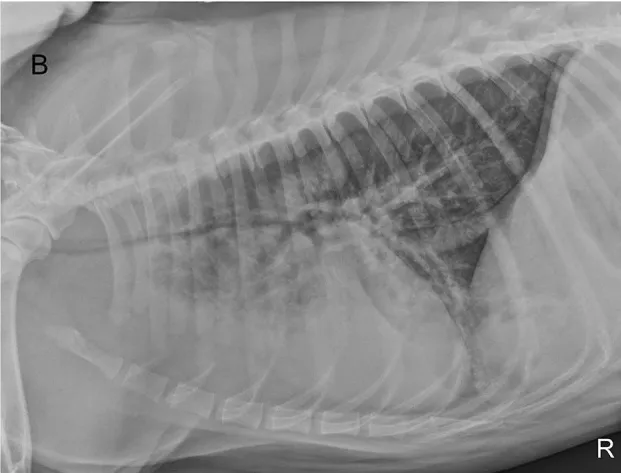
Radiograph performed 4 days after presentation. Progressive tracheal narrowing and progressive, ventrally dependent interstitial to alveolar pulmonary pattern are present. Diffuse interstitial to bronchial pattern is present on both studies.
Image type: radiology (x_ray)